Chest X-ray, PA view. Patient: 52 years old, sex M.
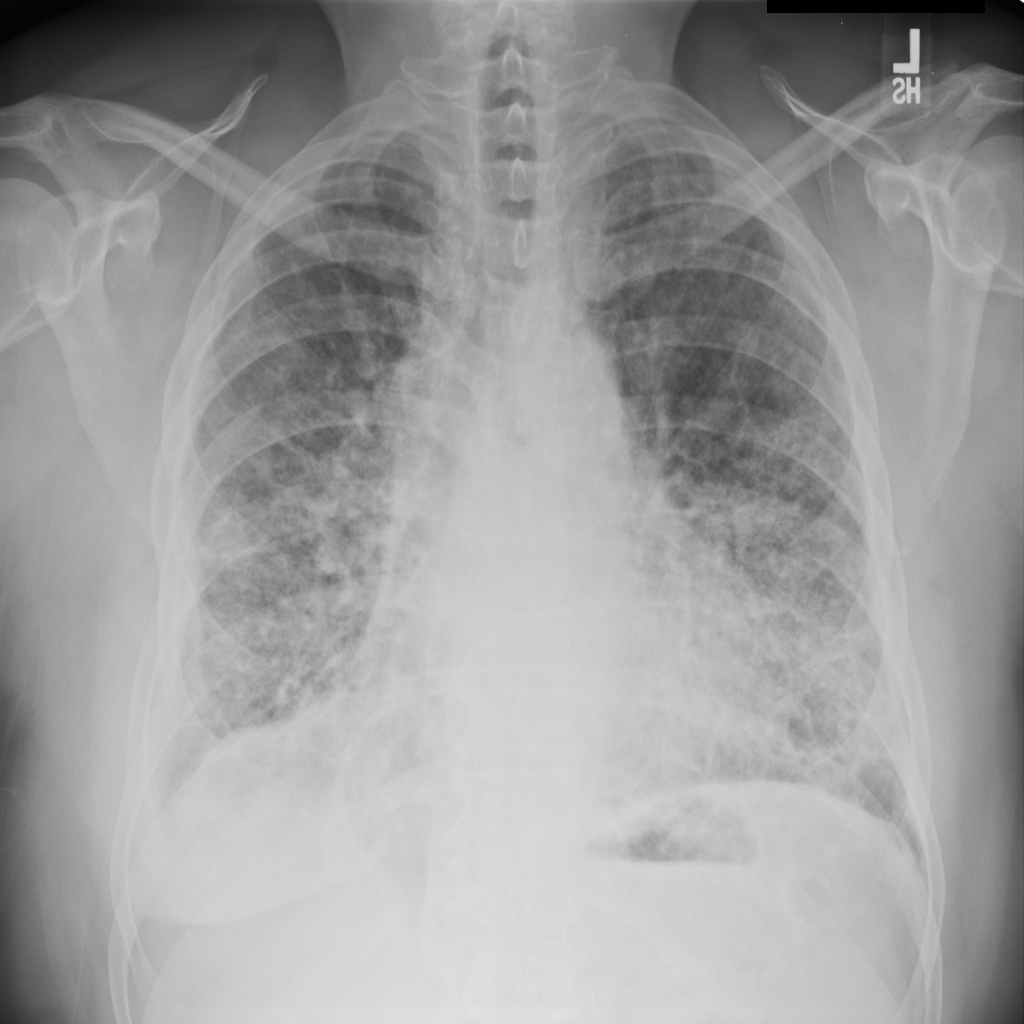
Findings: Emphysema, Nodule